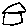
Label: house